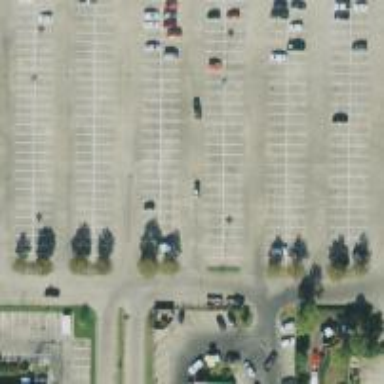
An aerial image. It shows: Parking space is available.